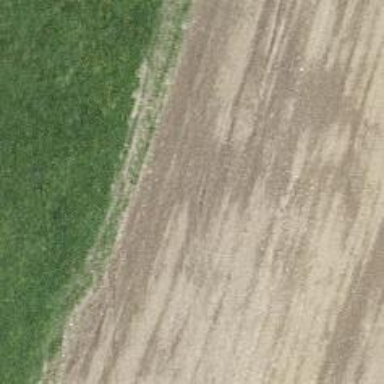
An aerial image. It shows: Grass path.